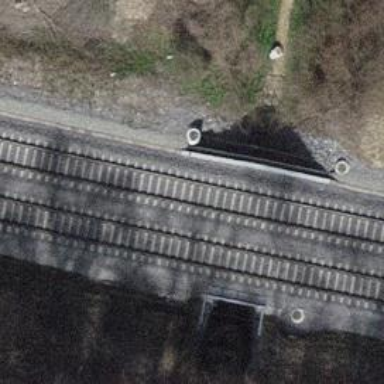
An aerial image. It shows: Single-track electrified railway with contact line.